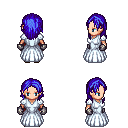
a pixel art fantasy rpg character, female body template, human, light skin, underdress, red pants, blue long hairstyle, metal gloves, brown slippers, four views (front, back, left, right), 2x2 character sprite sheet, small pixel art, hard edges, no anti-aliasing